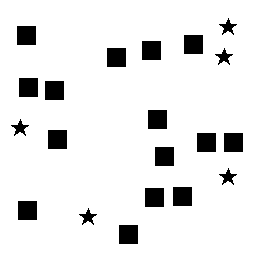
Squares: 15
Triangles: 0
Stars: 5
Total shapes: 20